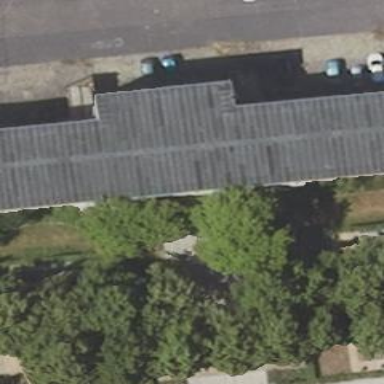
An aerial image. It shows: School building.